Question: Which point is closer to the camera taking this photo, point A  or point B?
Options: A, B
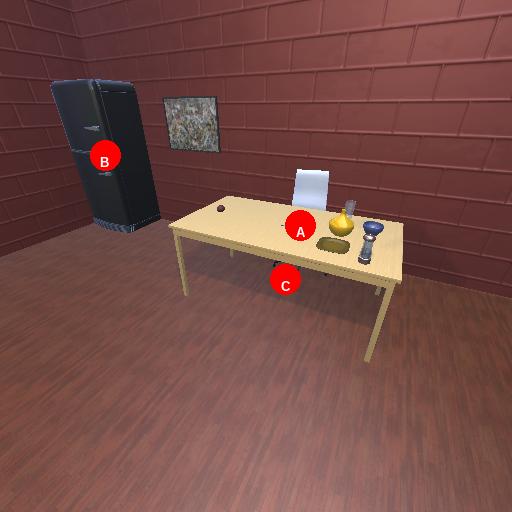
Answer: A